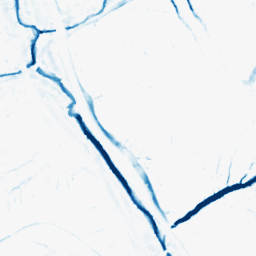
Category: morphological
Decomposition family: morphological
Decomposition parameters: operation: closing
size: 5
Upsampling method: linear_exact
Upsampling parameters: scale: 2
Upsampling scale: 2